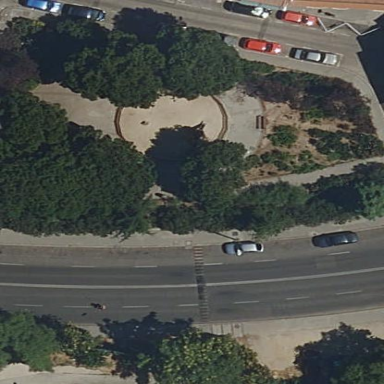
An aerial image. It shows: Lovely park for leisure and relaxation.